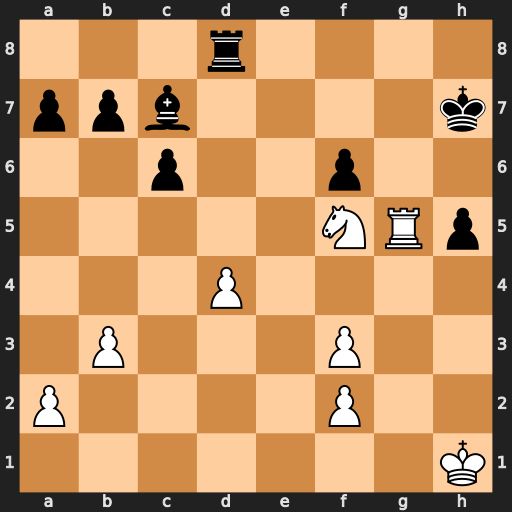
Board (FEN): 3r4/ppb4k/2p2p2/5NRp/3P4/1P3P2/P4P2/7K
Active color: w
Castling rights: -
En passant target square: -
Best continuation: Rg7+ Kh8 Rxc7